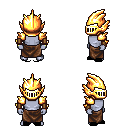
a pixel art fantasy rpg character, male body template, dark elf, purple skin, gold arm armor, robe skirt, blue short mohawk hairstyle, gold helm, leather bracers, black slippers, four views (front, back, left, right), 2x2 character sprite sheet, small pixel art, hard edges, no anti-aliasing